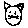
Label: cat